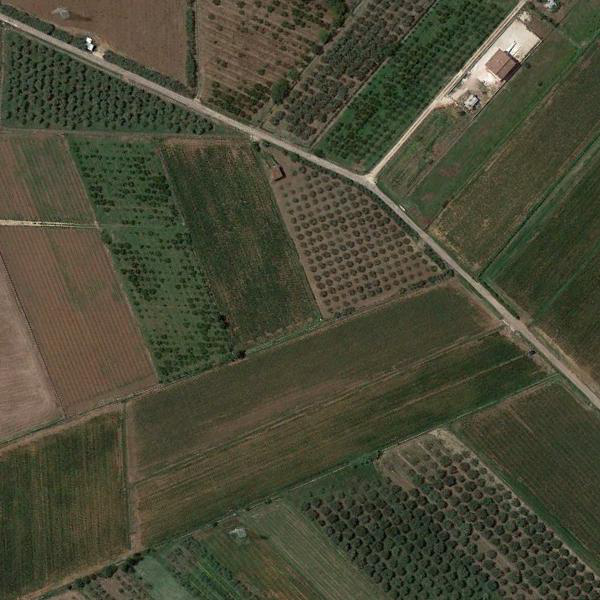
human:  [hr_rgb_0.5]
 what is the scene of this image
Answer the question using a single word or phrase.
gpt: farmland